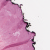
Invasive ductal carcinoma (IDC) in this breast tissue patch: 0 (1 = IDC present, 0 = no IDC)